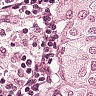
Metastatic tissue present: yes